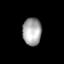
Tissue: lung
Cell type: Smooth muscle cells
Senescence score: 0.6052
Nuclear area (px): 507
Mean DAPI intensity: 167.515